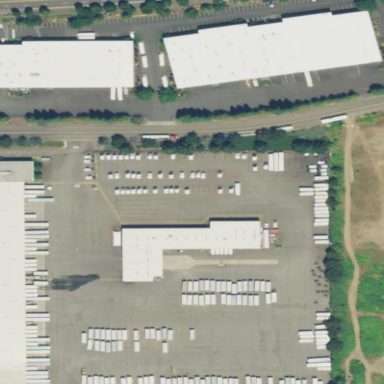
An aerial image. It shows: Industrial area with warehouse.